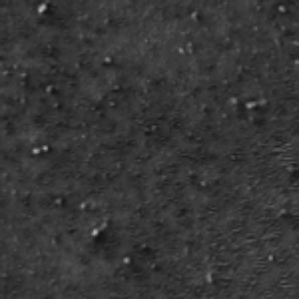
Label: frost